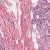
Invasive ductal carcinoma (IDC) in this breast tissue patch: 1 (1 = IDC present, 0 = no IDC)